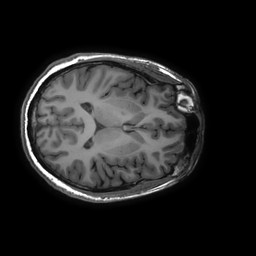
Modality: T1w
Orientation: axial
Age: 29
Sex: male
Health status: healthy
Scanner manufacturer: ge
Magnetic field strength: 3 T
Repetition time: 0.008192 s
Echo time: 0.003048 s